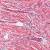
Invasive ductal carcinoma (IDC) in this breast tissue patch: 1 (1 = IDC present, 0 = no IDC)